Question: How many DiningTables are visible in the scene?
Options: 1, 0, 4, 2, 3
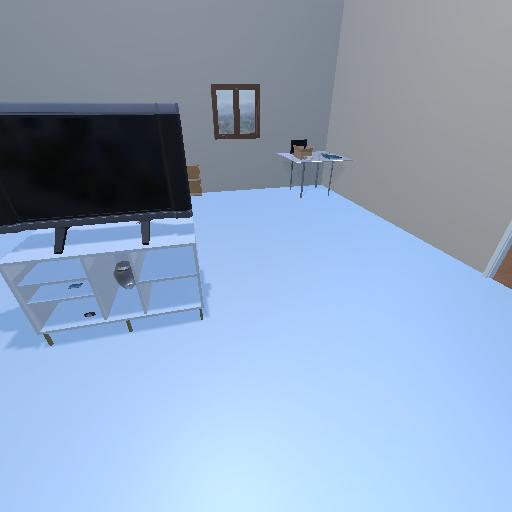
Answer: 1